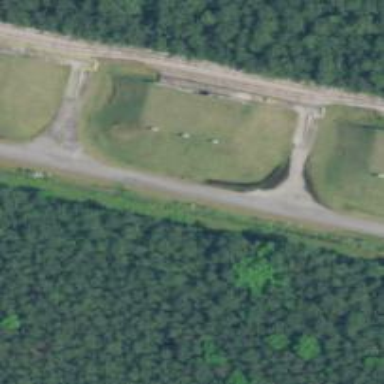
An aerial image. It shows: Military bunker for protection and defense.